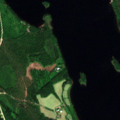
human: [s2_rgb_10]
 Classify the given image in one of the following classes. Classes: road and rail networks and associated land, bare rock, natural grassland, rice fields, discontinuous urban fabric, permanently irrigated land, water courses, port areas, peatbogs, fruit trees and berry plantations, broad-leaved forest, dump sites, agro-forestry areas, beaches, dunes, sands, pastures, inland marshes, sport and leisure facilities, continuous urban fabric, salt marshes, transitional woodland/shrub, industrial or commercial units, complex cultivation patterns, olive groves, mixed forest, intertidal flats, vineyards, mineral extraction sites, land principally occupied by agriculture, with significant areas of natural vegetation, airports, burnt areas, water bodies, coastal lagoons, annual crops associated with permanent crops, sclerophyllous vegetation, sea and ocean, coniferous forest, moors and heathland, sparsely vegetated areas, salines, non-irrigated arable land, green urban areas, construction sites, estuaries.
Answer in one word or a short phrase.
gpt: land principally occupied by agriculture, with significant areas of natural vegetation, broad-leaved forest, coniferous forest, mixed forest, water bodies